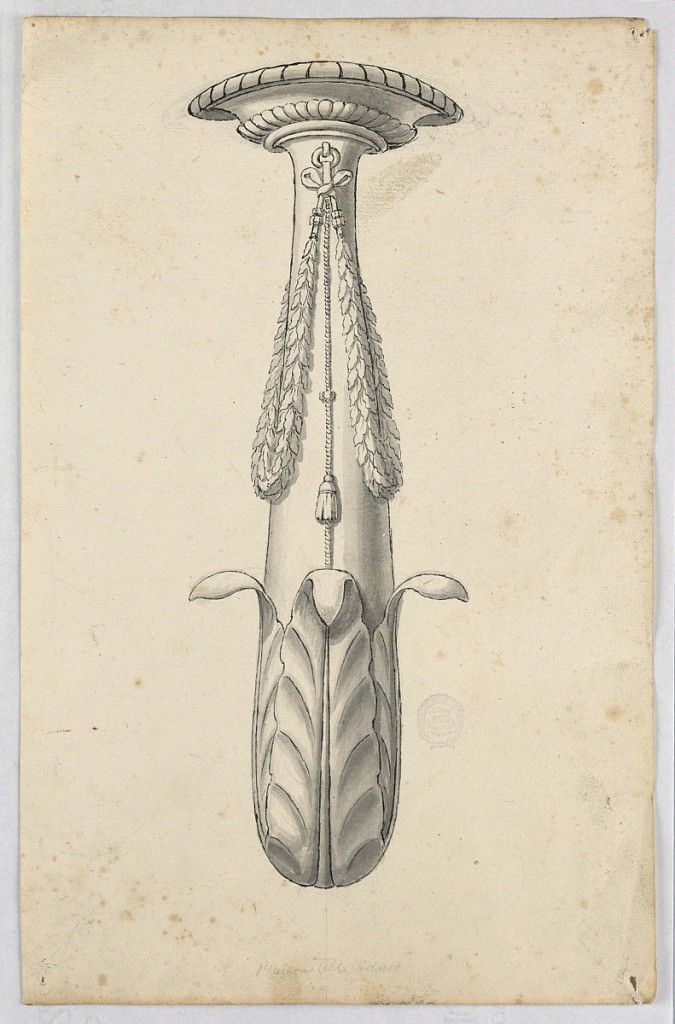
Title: Ornamental Motif
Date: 1825–1830
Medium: Graphite, pen and ink, brush and wash on paper
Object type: Drawing
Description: Baluster form with a socket on top, hung with swag and calix.